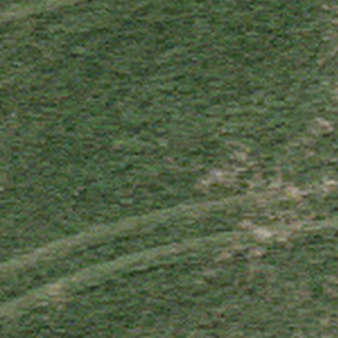
Label: other